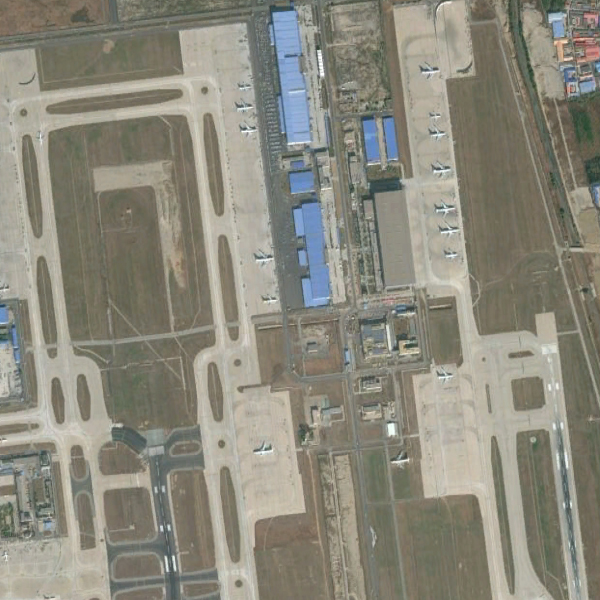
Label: Airport